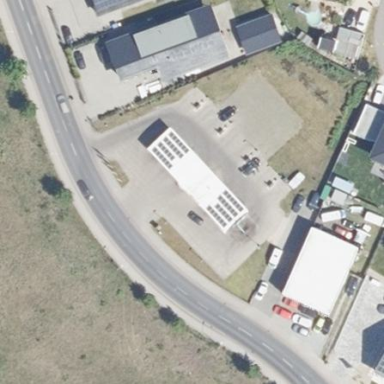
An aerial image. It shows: Commercial building housing car wash facility.